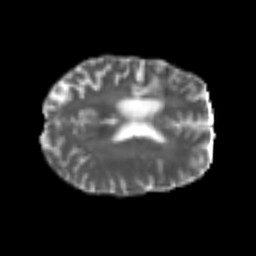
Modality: T2w
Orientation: axial
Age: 53
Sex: female
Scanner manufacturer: siemens
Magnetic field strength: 3 T
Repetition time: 4.999 s
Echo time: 0.07946 s